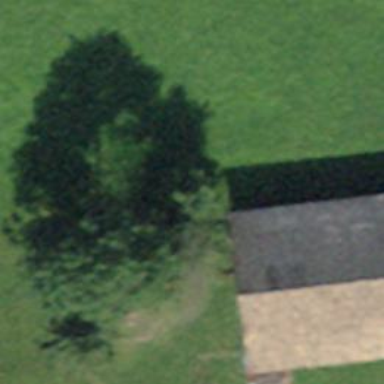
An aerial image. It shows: Barn.